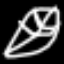
Label: leaf